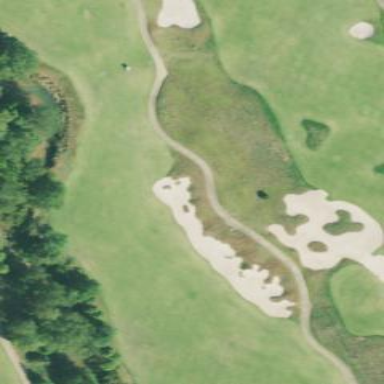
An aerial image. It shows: Sandy area is golf bunker.